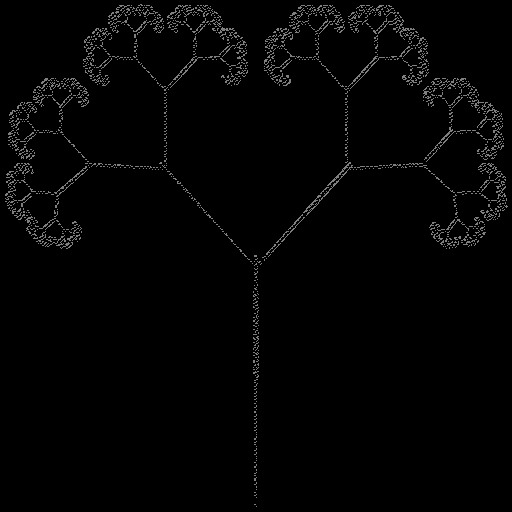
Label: sticks